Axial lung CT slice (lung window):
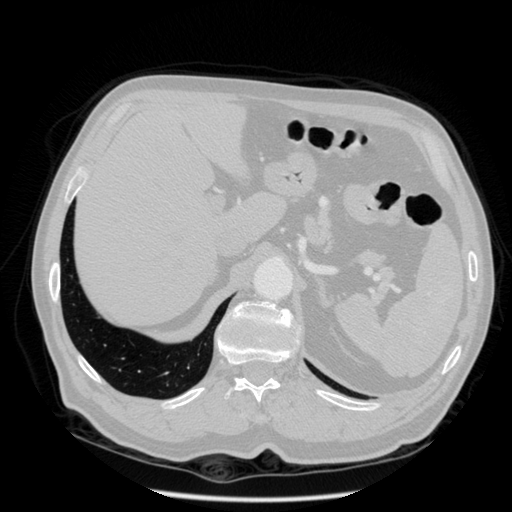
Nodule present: no